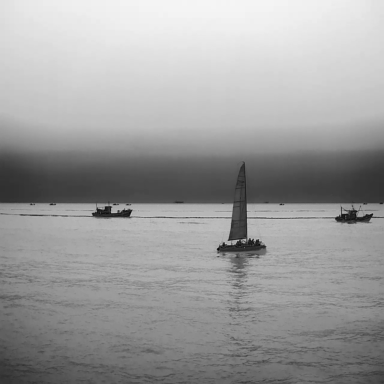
There are nine objects shown in the infrared image, including a sailboat, and eight bulk_carriers.